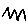
Label: zigzag